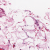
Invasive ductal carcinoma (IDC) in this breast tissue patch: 0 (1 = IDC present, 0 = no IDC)